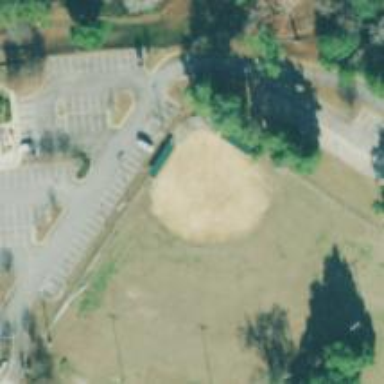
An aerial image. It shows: Baseball pitch for leisure land activities.